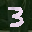
Label: 3